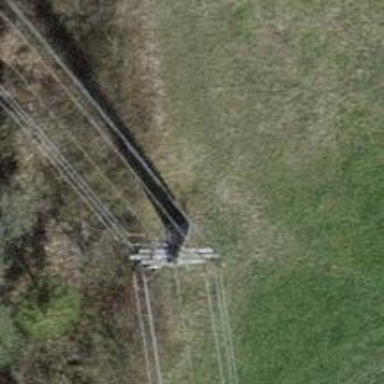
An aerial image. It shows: Power pole.